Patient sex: M
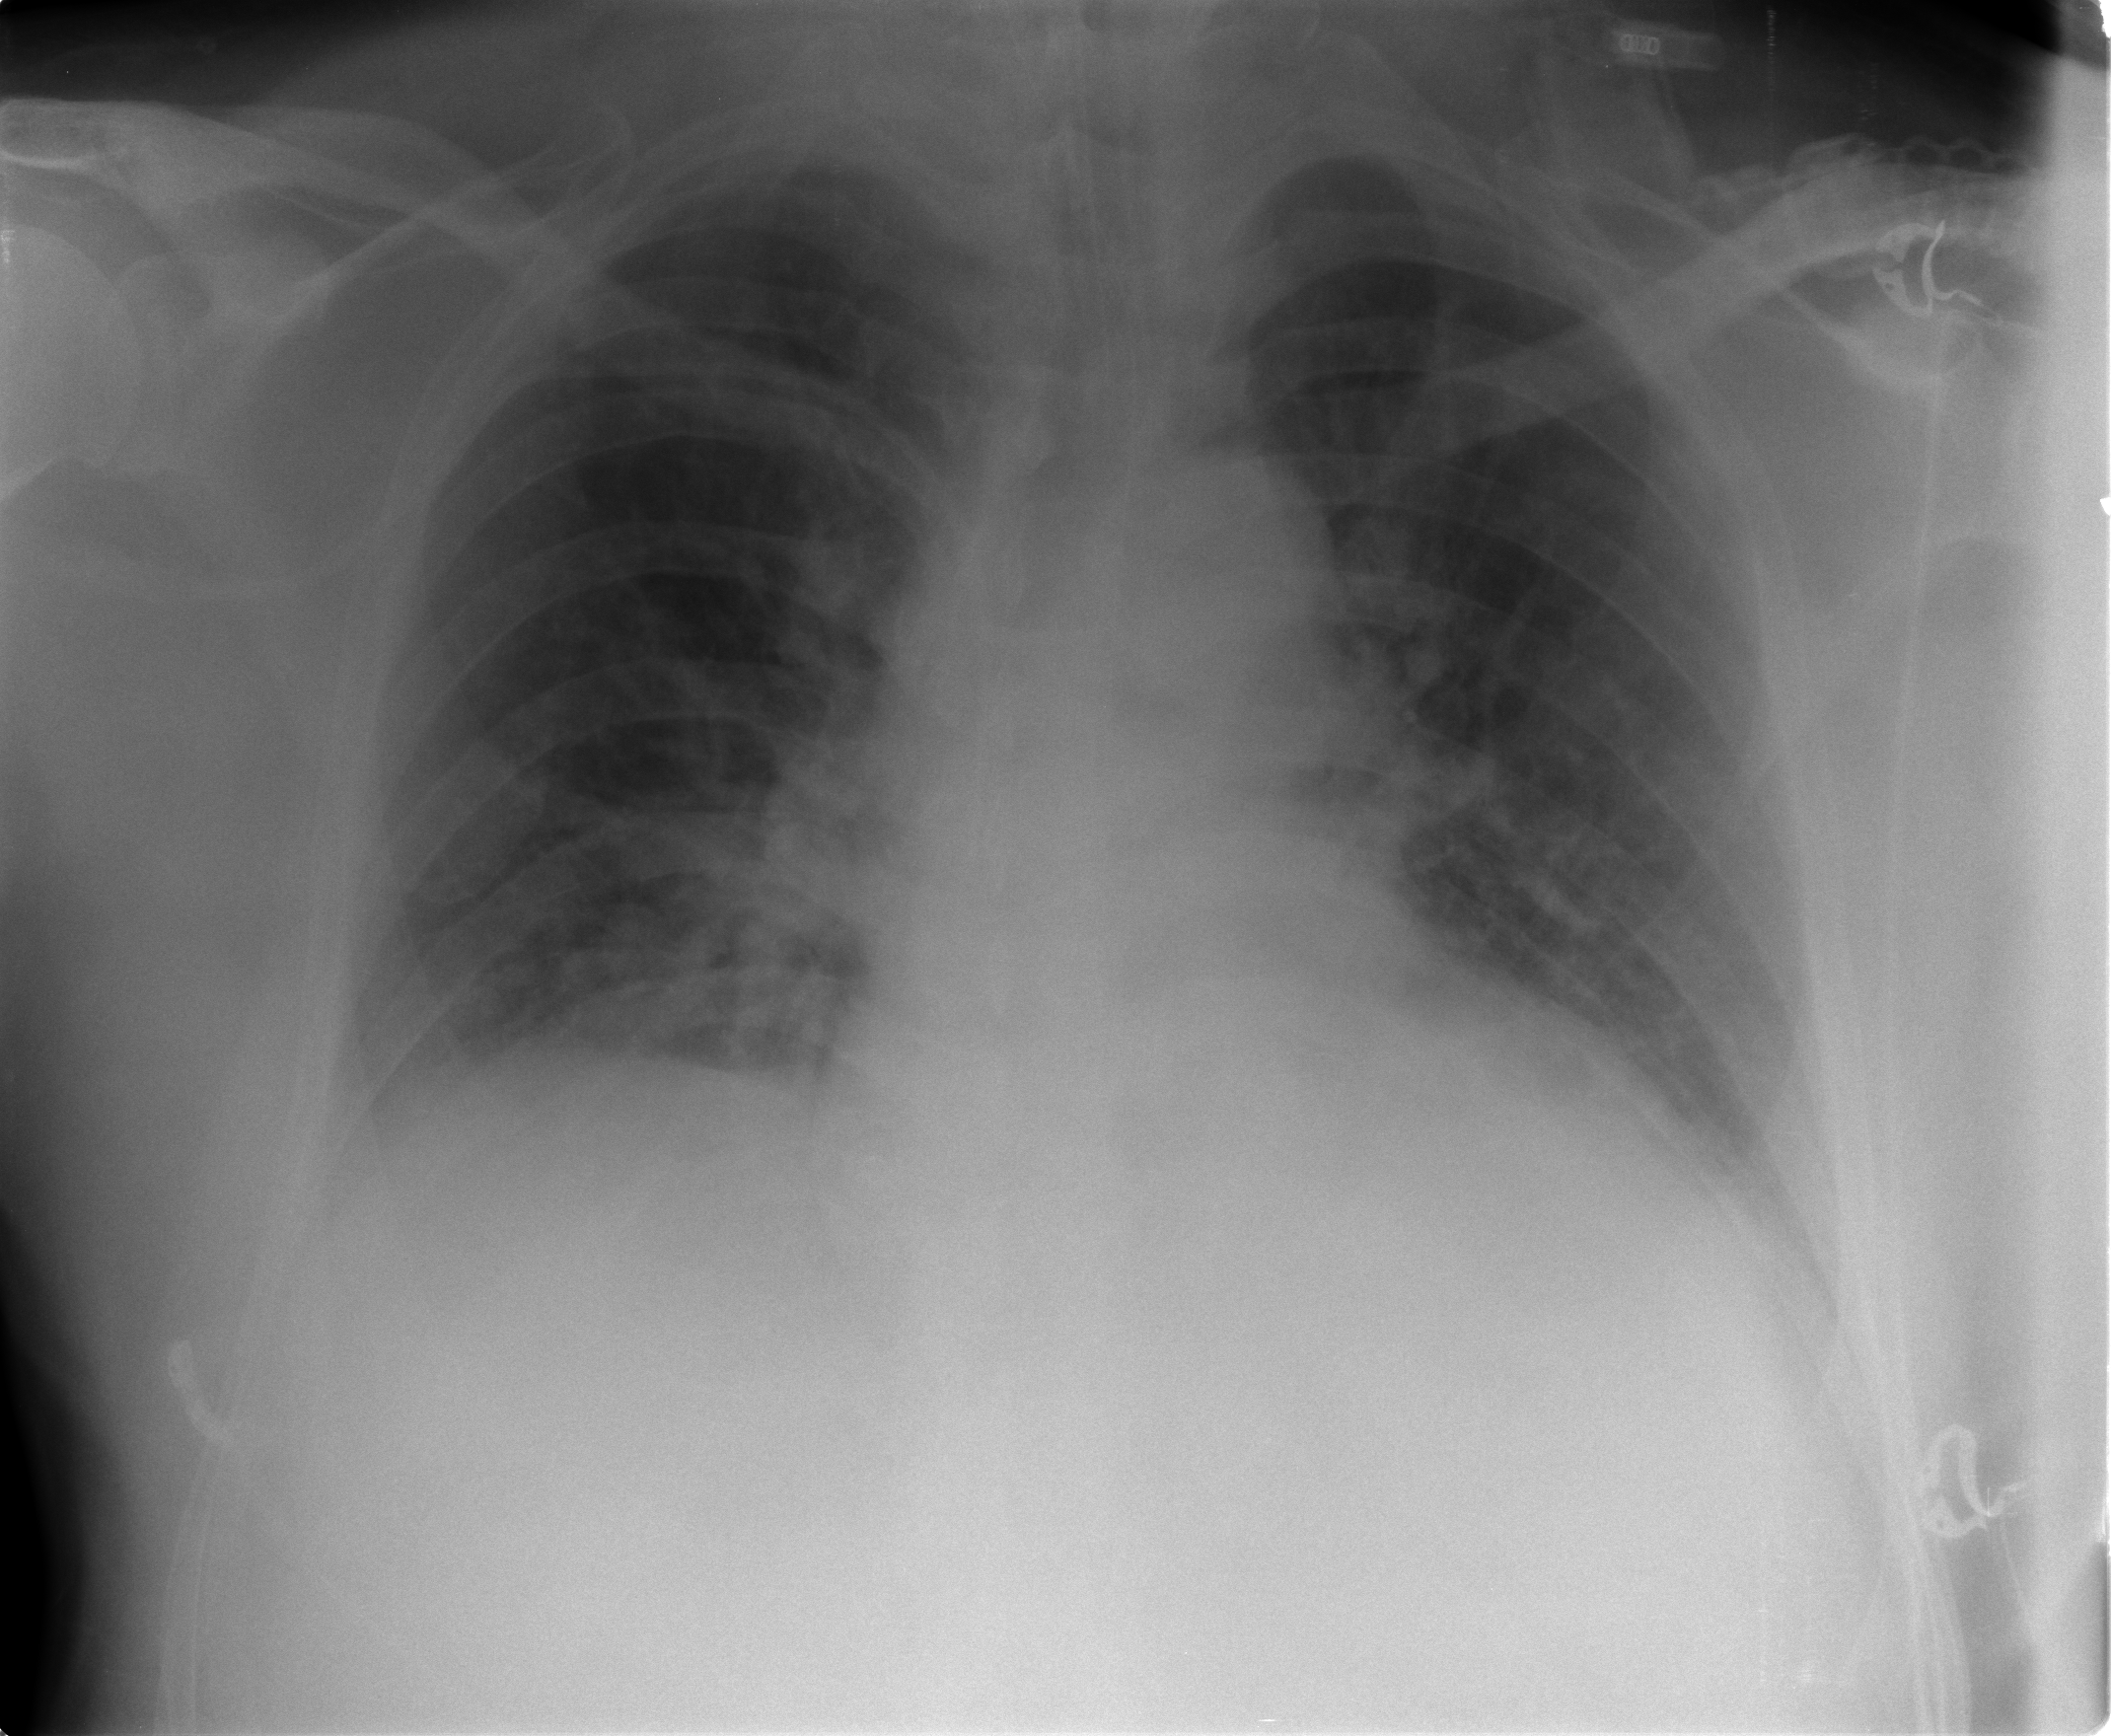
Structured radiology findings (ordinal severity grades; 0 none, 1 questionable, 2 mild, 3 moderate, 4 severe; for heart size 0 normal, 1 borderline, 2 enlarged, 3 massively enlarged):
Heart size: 2
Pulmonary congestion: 2
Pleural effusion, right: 2
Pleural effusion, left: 2
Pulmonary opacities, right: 1
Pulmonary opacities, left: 1
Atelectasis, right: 2
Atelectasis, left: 2